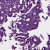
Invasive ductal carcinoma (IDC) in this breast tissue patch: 1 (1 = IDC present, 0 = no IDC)